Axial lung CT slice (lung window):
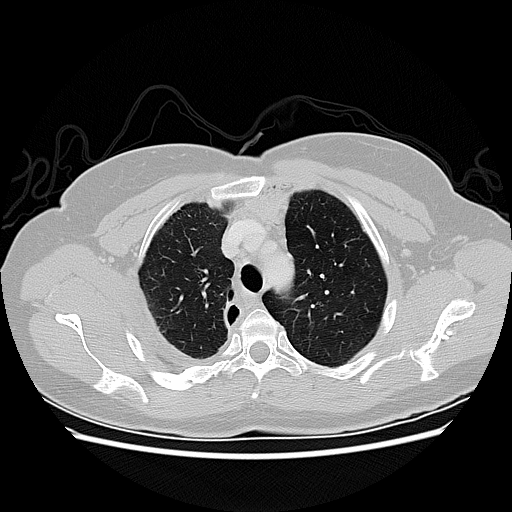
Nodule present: no